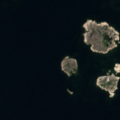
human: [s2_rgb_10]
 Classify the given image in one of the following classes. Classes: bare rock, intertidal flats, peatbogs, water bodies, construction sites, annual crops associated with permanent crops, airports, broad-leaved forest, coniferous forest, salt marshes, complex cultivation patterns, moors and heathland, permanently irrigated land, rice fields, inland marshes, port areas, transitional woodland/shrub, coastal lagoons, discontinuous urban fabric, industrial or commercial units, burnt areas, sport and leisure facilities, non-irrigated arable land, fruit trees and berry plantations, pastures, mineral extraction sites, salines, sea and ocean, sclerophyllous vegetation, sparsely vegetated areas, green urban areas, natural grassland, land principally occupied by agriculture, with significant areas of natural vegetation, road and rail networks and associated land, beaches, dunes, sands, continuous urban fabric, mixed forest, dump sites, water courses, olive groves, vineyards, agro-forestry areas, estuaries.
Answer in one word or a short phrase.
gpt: sea and ocean